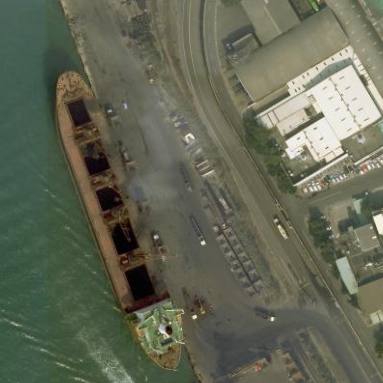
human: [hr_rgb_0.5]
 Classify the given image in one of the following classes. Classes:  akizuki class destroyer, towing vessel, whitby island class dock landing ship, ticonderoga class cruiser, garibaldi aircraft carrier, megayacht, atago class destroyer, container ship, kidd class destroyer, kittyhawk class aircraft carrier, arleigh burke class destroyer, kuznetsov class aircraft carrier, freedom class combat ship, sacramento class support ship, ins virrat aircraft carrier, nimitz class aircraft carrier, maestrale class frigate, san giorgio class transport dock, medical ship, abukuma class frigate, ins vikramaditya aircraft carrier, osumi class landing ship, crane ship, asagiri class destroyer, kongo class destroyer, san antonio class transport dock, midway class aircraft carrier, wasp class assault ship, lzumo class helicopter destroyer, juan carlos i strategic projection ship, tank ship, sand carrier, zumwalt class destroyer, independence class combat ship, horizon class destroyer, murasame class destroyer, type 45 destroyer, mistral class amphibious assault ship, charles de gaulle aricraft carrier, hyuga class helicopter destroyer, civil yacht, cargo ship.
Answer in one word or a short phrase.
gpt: Cargo ship